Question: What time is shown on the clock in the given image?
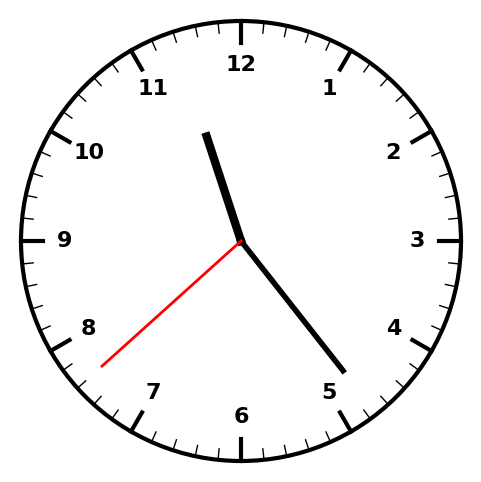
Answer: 11:23:38